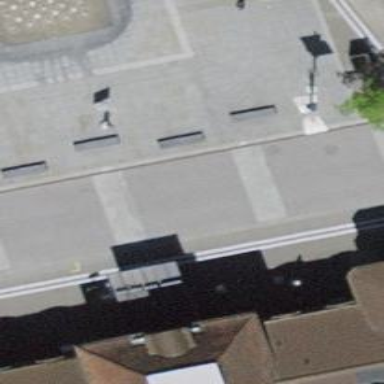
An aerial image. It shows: Concrete bench with dark grey color.